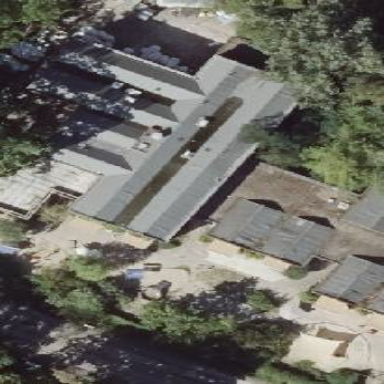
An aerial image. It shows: Part of building.